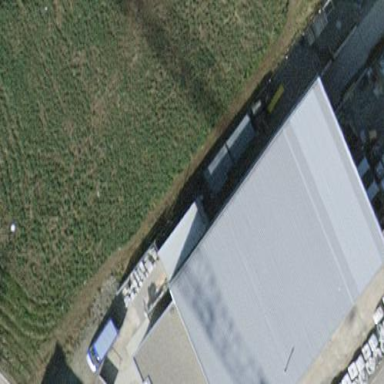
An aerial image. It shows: Warehouse.